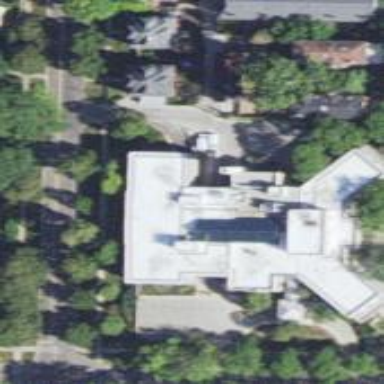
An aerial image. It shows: Office building.